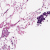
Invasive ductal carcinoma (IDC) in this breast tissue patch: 0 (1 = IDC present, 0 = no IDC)